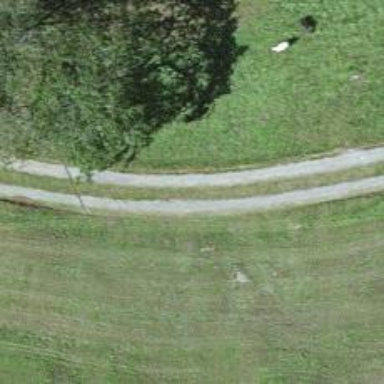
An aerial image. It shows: Unpaved service road.